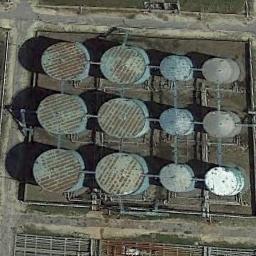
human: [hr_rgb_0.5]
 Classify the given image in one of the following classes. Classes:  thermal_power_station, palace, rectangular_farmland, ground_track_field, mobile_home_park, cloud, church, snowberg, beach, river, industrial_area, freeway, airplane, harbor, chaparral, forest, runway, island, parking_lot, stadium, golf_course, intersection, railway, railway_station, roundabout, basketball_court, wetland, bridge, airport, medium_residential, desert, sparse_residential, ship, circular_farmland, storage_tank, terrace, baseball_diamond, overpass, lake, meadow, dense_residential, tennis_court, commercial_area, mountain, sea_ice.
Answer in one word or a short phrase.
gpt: storage_tank